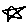
Label: star